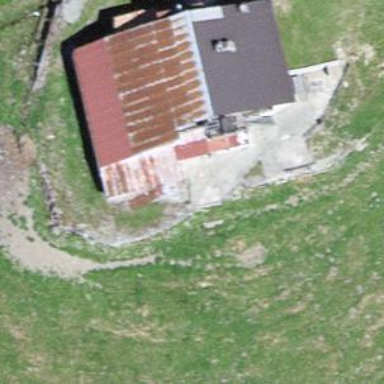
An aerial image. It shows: Cabin.